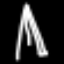
Label: The Eiffel Tower